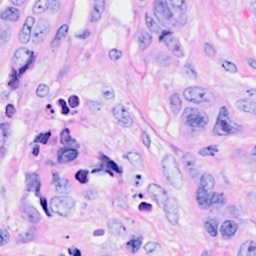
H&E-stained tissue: Breast